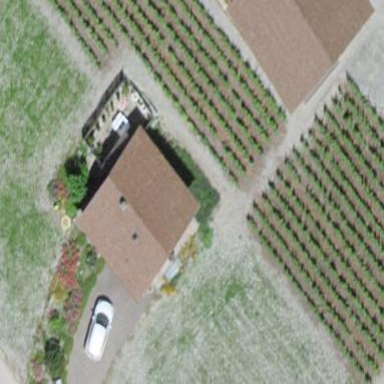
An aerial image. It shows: Beautiful vineyard in the countryside.